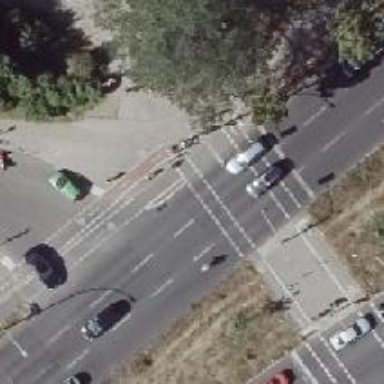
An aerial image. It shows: Crossing with traffic signals.